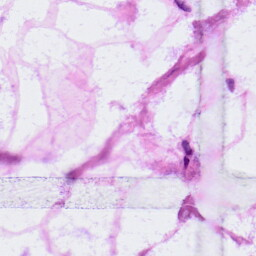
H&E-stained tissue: LymphNode